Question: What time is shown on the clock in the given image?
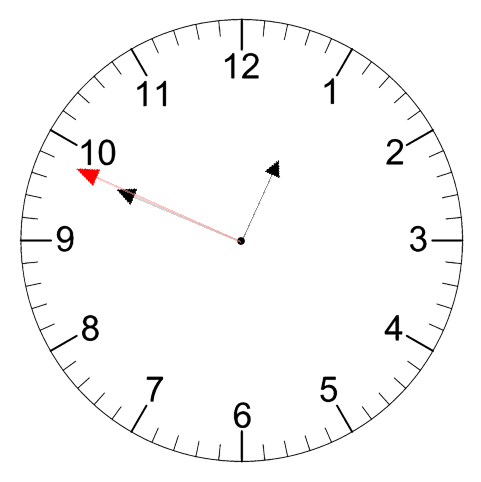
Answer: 12:48:49